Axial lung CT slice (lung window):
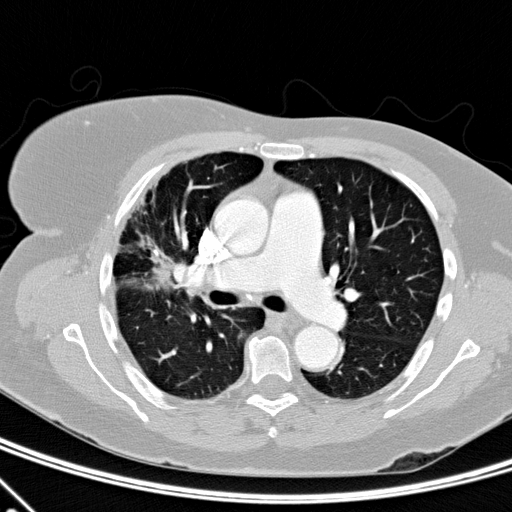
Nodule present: no